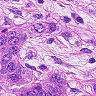
Metastatic tissue present: yes